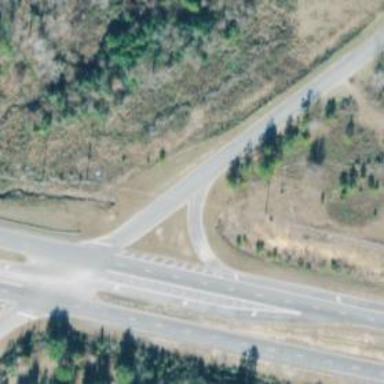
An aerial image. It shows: Trunk link highway.